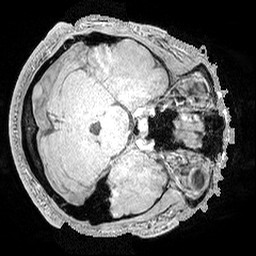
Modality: MP2RAGE
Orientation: axial
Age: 36
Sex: male
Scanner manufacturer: siemens
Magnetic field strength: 3 T
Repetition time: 5 s
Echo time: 0.00298 s